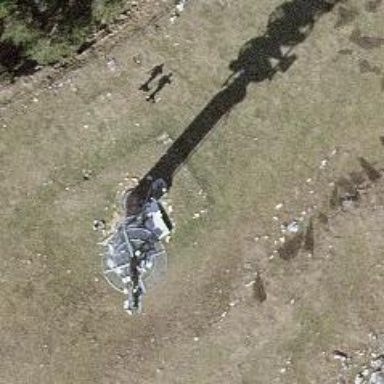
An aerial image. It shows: Man-made mast used for communication purposes.